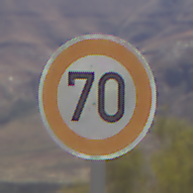
Verkehrszeichen: Geschwindigkeit70
Umgebung: Outdoor, Nature
Tageszeit: Midday
Wetter: Clear
Licht: Natural
Jahreszeit: NotSpecified
Kontrast: HighContrast